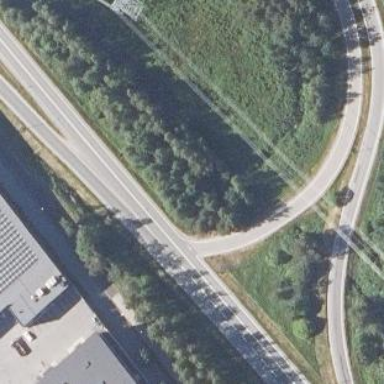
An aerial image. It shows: Asphalt trunk highway.